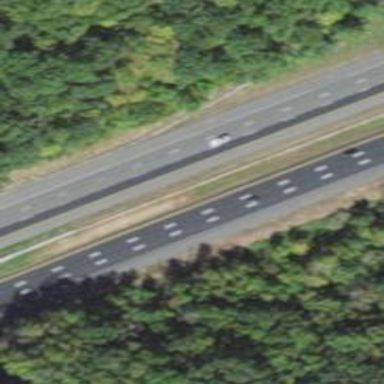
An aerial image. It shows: Asphalt motorway.